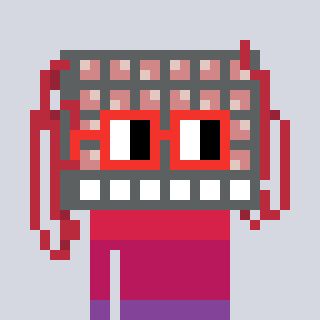
a pixel art character with square red glasses, a turing-shaped head and a purple-colored body on a cool background